Question: What does direction indicate?
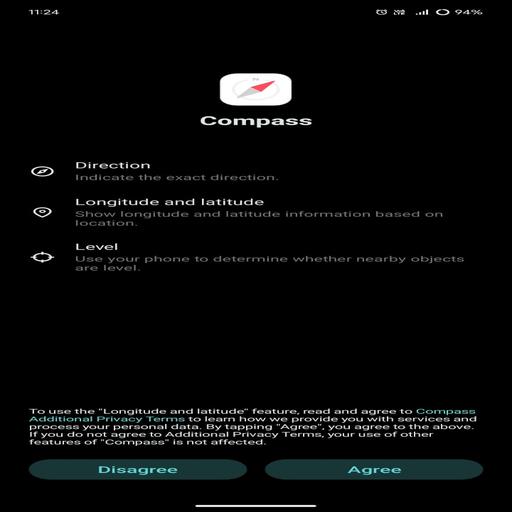
Answer: Exact direction